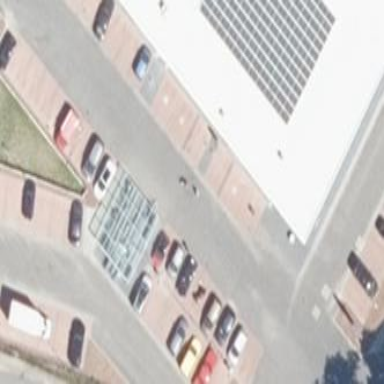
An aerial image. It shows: Parking area with paving stones.